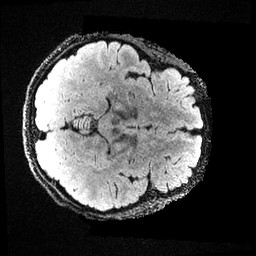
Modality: FLAIR
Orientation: axial
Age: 48
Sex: female
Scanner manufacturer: ge
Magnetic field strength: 3 T
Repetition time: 4.802 s
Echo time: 0.1164 s